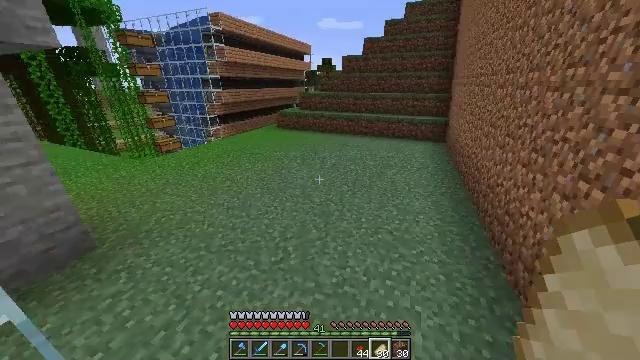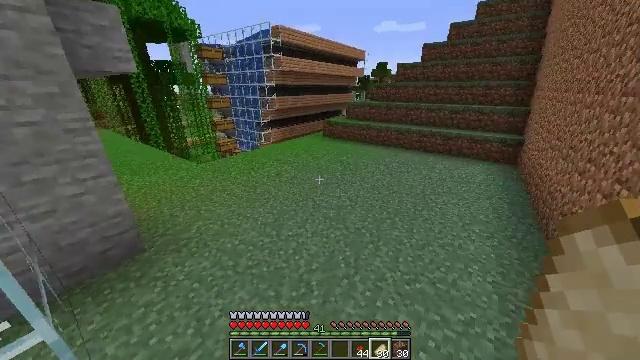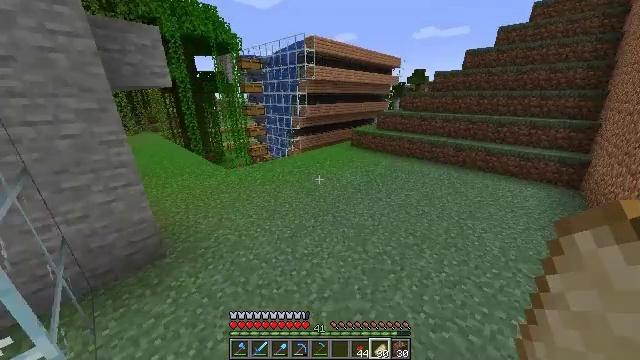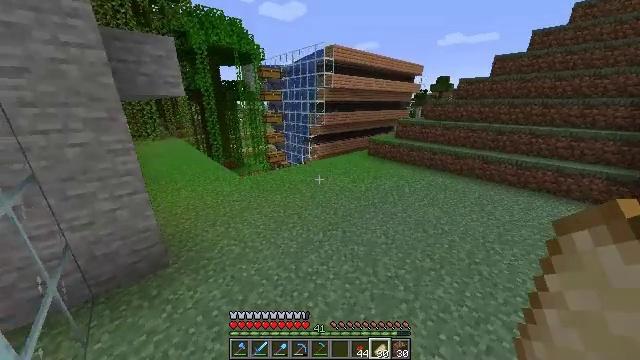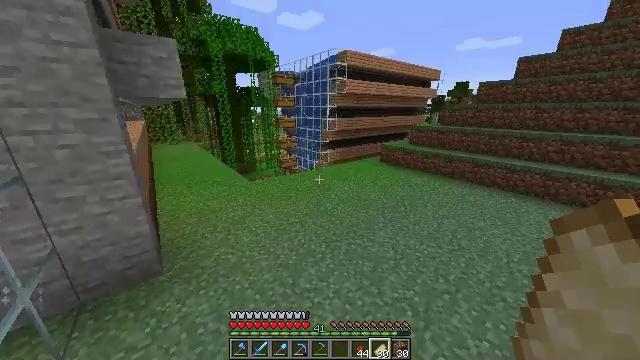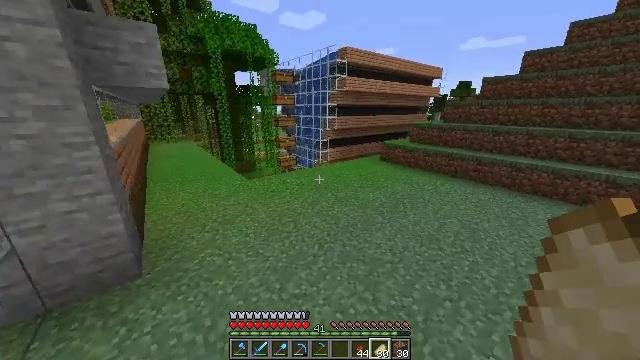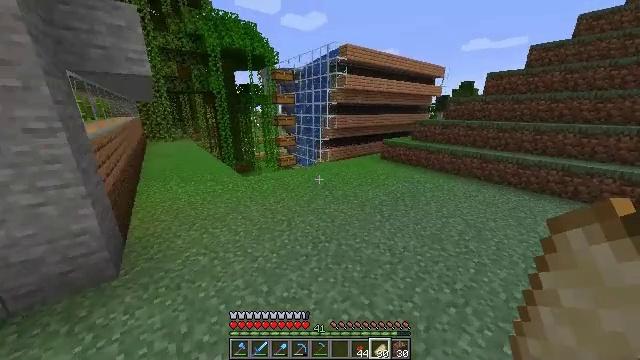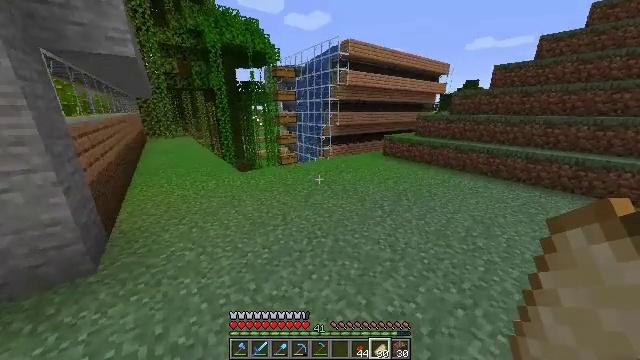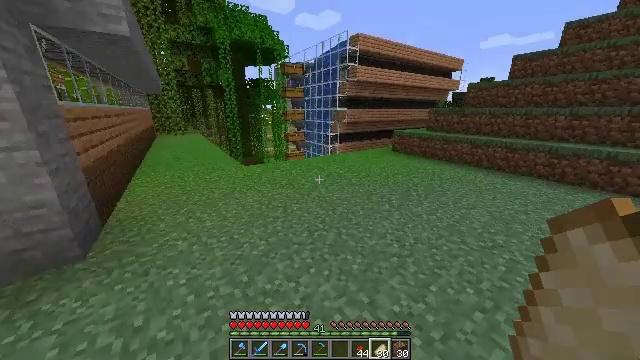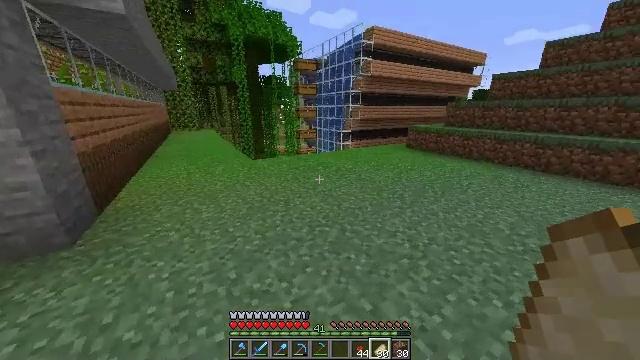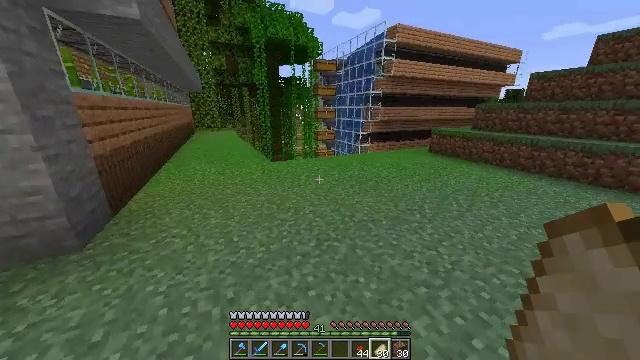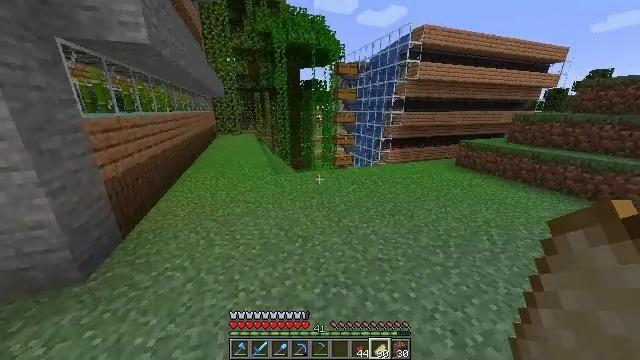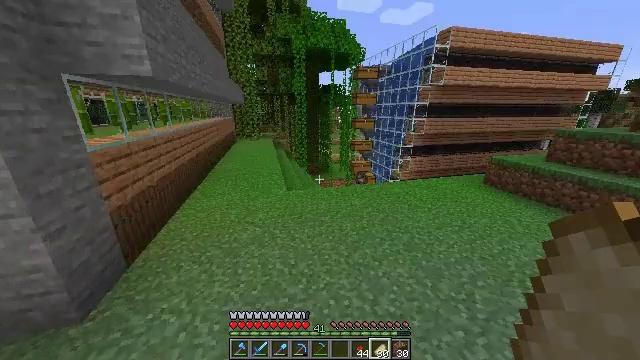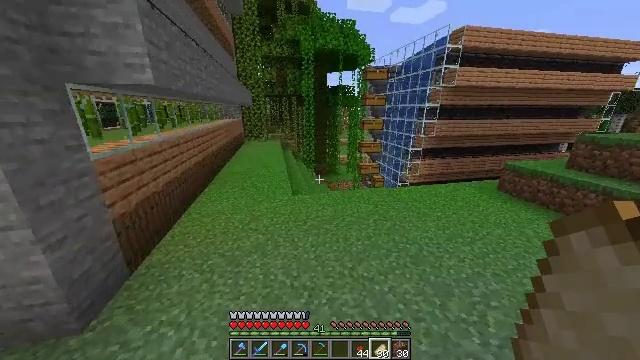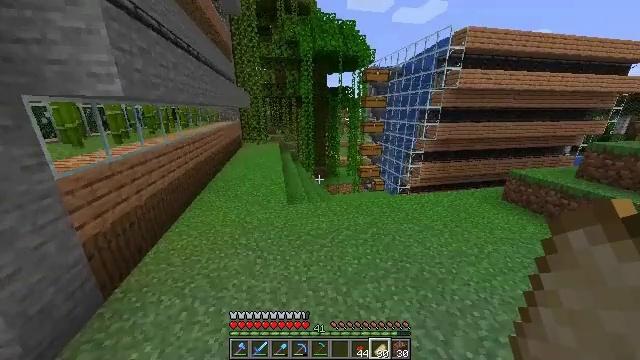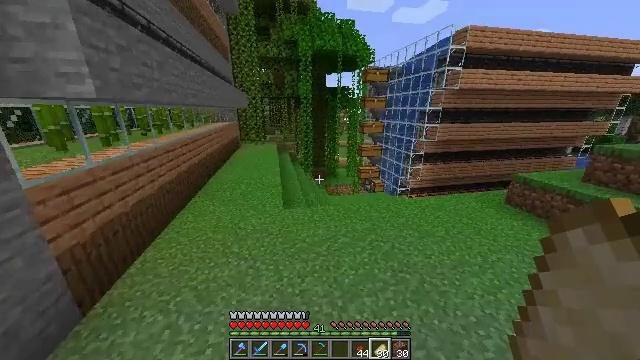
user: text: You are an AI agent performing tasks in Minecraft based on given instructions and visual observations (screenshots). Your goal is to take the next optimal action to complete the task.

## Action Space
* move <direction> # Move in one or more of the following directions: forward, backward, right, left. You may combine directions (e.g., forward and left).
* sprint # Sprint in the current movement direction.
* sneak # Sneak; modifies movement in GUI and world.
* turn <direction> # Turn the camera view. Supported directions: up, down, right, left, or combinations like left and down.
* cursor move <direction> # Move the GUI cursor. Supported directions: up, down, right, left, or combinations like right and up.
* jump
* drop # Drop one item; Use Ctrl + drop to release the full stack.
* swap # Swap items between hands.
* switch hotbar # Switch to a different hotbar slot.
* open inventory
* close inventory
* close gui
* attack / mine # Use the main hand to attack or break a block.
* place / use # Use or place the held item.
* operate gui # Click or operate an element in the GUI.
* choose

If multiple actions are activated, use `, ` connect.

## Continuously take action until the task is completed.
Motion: motion action
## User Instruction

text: Open the crafting table and craft a dried kelp block with kelp.
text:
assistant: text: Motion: move forward, sprint, turn left, jump
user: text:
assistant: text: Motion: move forward, sprint, turn left and up, jump
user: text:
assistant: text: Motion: move forward, sprint, turn left and up, jump
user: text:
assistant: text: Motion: move forward, sprint, turn left and up, jump
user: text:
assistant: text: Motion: move forward, jump
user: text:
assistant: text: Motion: move forward, jump
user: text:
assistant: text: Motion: move forward, jump
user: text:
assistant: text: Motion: move forward, turn left, jump
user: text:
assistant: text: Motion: move forward, turn left, jump
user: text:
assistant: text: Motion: move forward, turn left, jump
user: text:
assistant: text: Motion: move forward, turn left, jump
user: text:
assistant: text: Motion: move forward, sprint, turn left, jump
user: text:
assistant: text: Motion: move forward, sprint, turn left, jump
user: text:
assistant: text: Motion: move forward, sprint, jump
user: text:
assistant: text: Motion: move forward, sprint, jump
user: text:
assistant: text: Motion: move forward, jump
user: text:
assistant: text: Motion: move forward, jump
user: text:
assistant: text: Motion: move forward, jump
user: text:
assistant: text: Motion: move forward, jump
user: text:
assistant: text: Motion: move forward, turn down, jump
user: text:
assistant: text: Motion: move forward, jump
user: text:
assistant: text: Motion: move forward, jump
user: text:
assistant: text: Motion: move forward, sprint, jump
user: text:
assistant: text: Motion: move forward, sprint, turn right, jump
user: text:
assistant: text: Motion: move forward, sprint, turn right, jump
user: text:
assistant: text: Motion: move forward, turn right, jump
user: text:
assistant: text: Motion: move forward, turn right, jump
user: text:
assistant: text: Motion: move forward, turn right, jump
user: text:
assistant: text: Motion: move forward, turn right, jump
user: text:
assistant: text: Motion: move forward, turn right